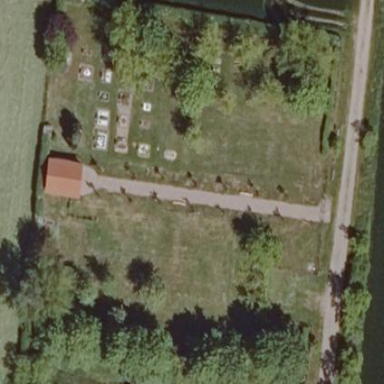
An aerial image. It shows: Cemetery.